Aerial crown-view tile of a tropical tree (Barro Colorado Island, Panama), acquired 20241014:
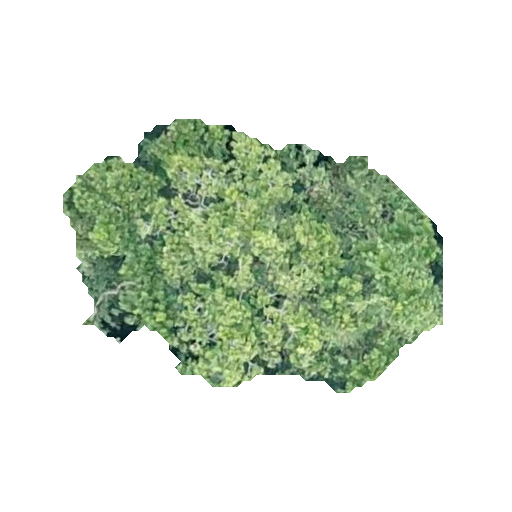
Species: Anacardium excelsum
GBIF accepted scientific name: Anacardium excelsum
Crown area: 115.422 m²